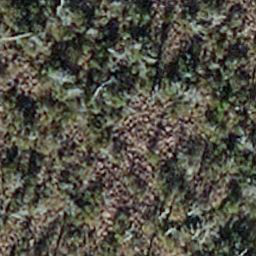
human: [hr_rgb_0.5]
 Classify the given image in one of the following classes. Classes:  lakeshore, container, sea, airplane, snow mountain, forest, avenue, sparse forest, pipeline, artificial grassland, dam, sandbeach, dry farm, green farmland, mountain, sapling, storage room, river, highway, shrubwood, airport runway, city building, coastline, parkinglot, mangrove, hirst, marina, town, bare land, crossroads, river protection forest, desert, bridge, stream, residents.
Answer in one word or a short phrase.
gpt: sapling